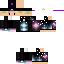
A male human skin with dark skin, wearing blonde bald dressed in a blue hoodie and black pants, featuring a closed mouth.